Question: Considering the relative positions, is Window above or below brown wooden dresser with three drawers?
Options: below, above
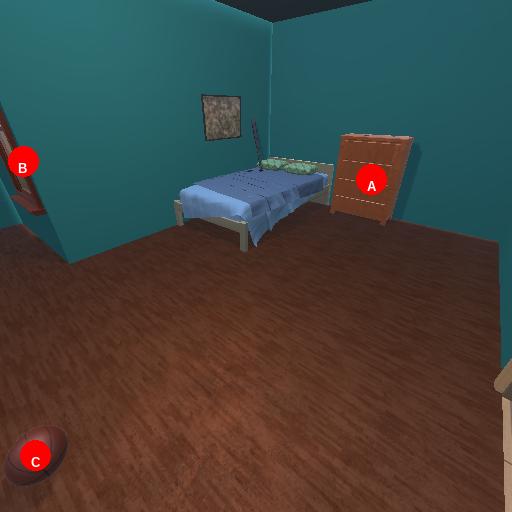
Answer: below